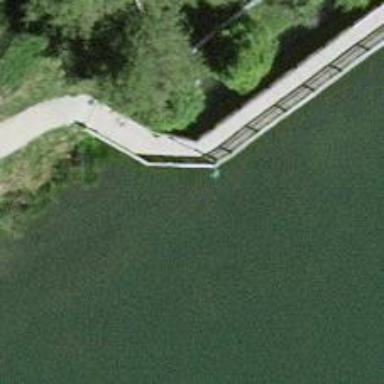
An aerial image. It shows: Footway on bridge.